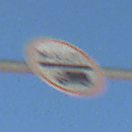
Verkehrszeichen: Mautpflicht
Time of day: Midday
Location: Outdoor (Nature)
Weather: Clear
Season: Summer
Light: Natural